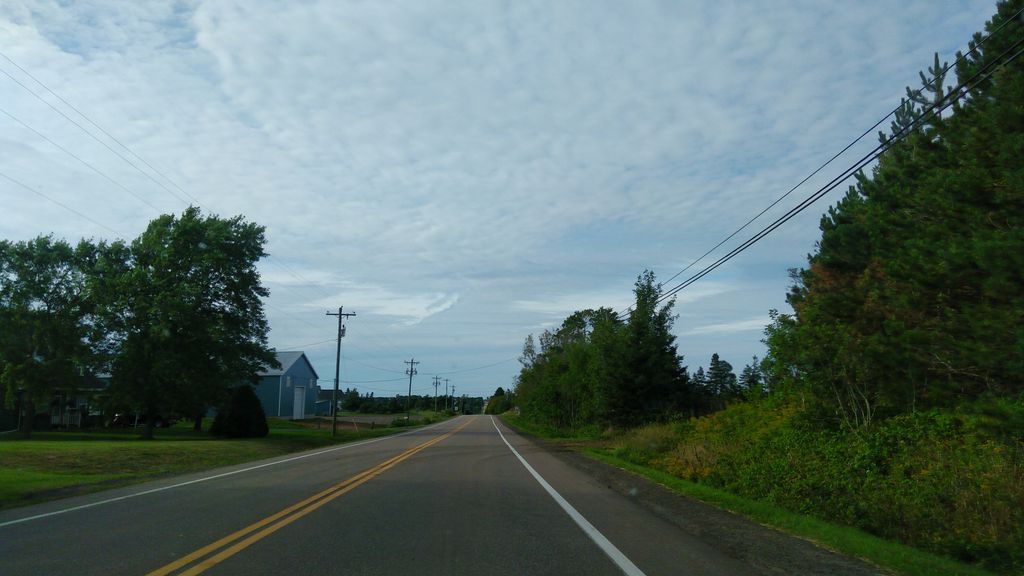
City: charlottetown